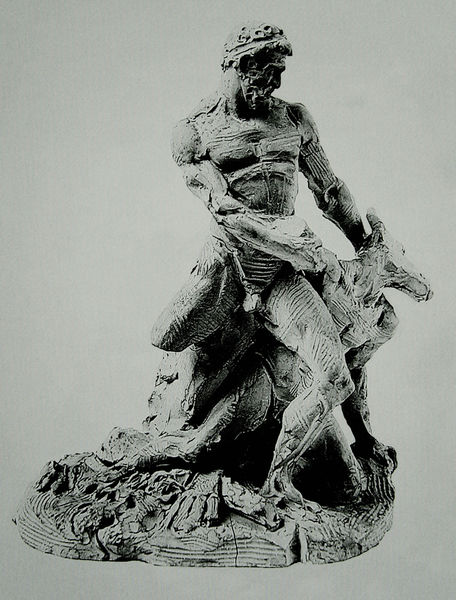
Titel: Theseus erschlägt den Minotaurus
Künstler: Antonio Canova
Institution: Privatsammlung
Schlagwörter: akt, baum, hand, held, kampf, körper, mann, nackt, schatten, weiß, wolf, grob, menschen, bewegung, brust, grau, haar, holz, licht, marmor, männer, ohr, profil, schwarz, hund, tier, bart, kappe, arm, arme, mensch, sockel, stein, hände, natur, boden, figur, haare, krone, locken, schulter, schultern, reiter, rund, skulptur, statue, ton, beine, bein, modell, lehm, spuren, klein, haarband, kraft, muskeln, festhalten, bronze, halbakt, plastik, knie, foto, fotografie, muskulös, penis, schlachten, antike, ideal, torso, gewunden, entwurf, kranz, sieg, fragment, jäger, antik, teufel, faun, griechisch, wesen, bozzetto, löwe, opfer, hörner, gips, bock, kopfschmuck, athlet, grieche, herkules, kleinplastik, kräftig, ziege, sieger, bozetto, geschnitzt, rillen, fot, muskulatur, monument, staue, sitzmotiv, besiegt, erlegen, vließ, feind, hercules, bodenplatte, entwruf, knete, bezwingen, beinstumpf, antäus, gußform, modello, skulptru, thorvaldsem, mukel, mann nackt, riefeln, entwurf#